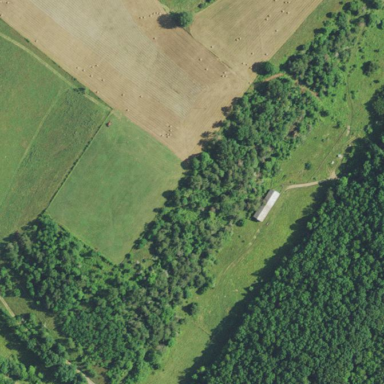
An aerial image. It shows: Beautiful woodland area.